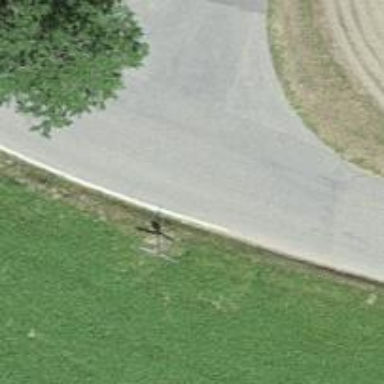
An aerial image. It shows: Guidepost providing information.